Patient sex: M
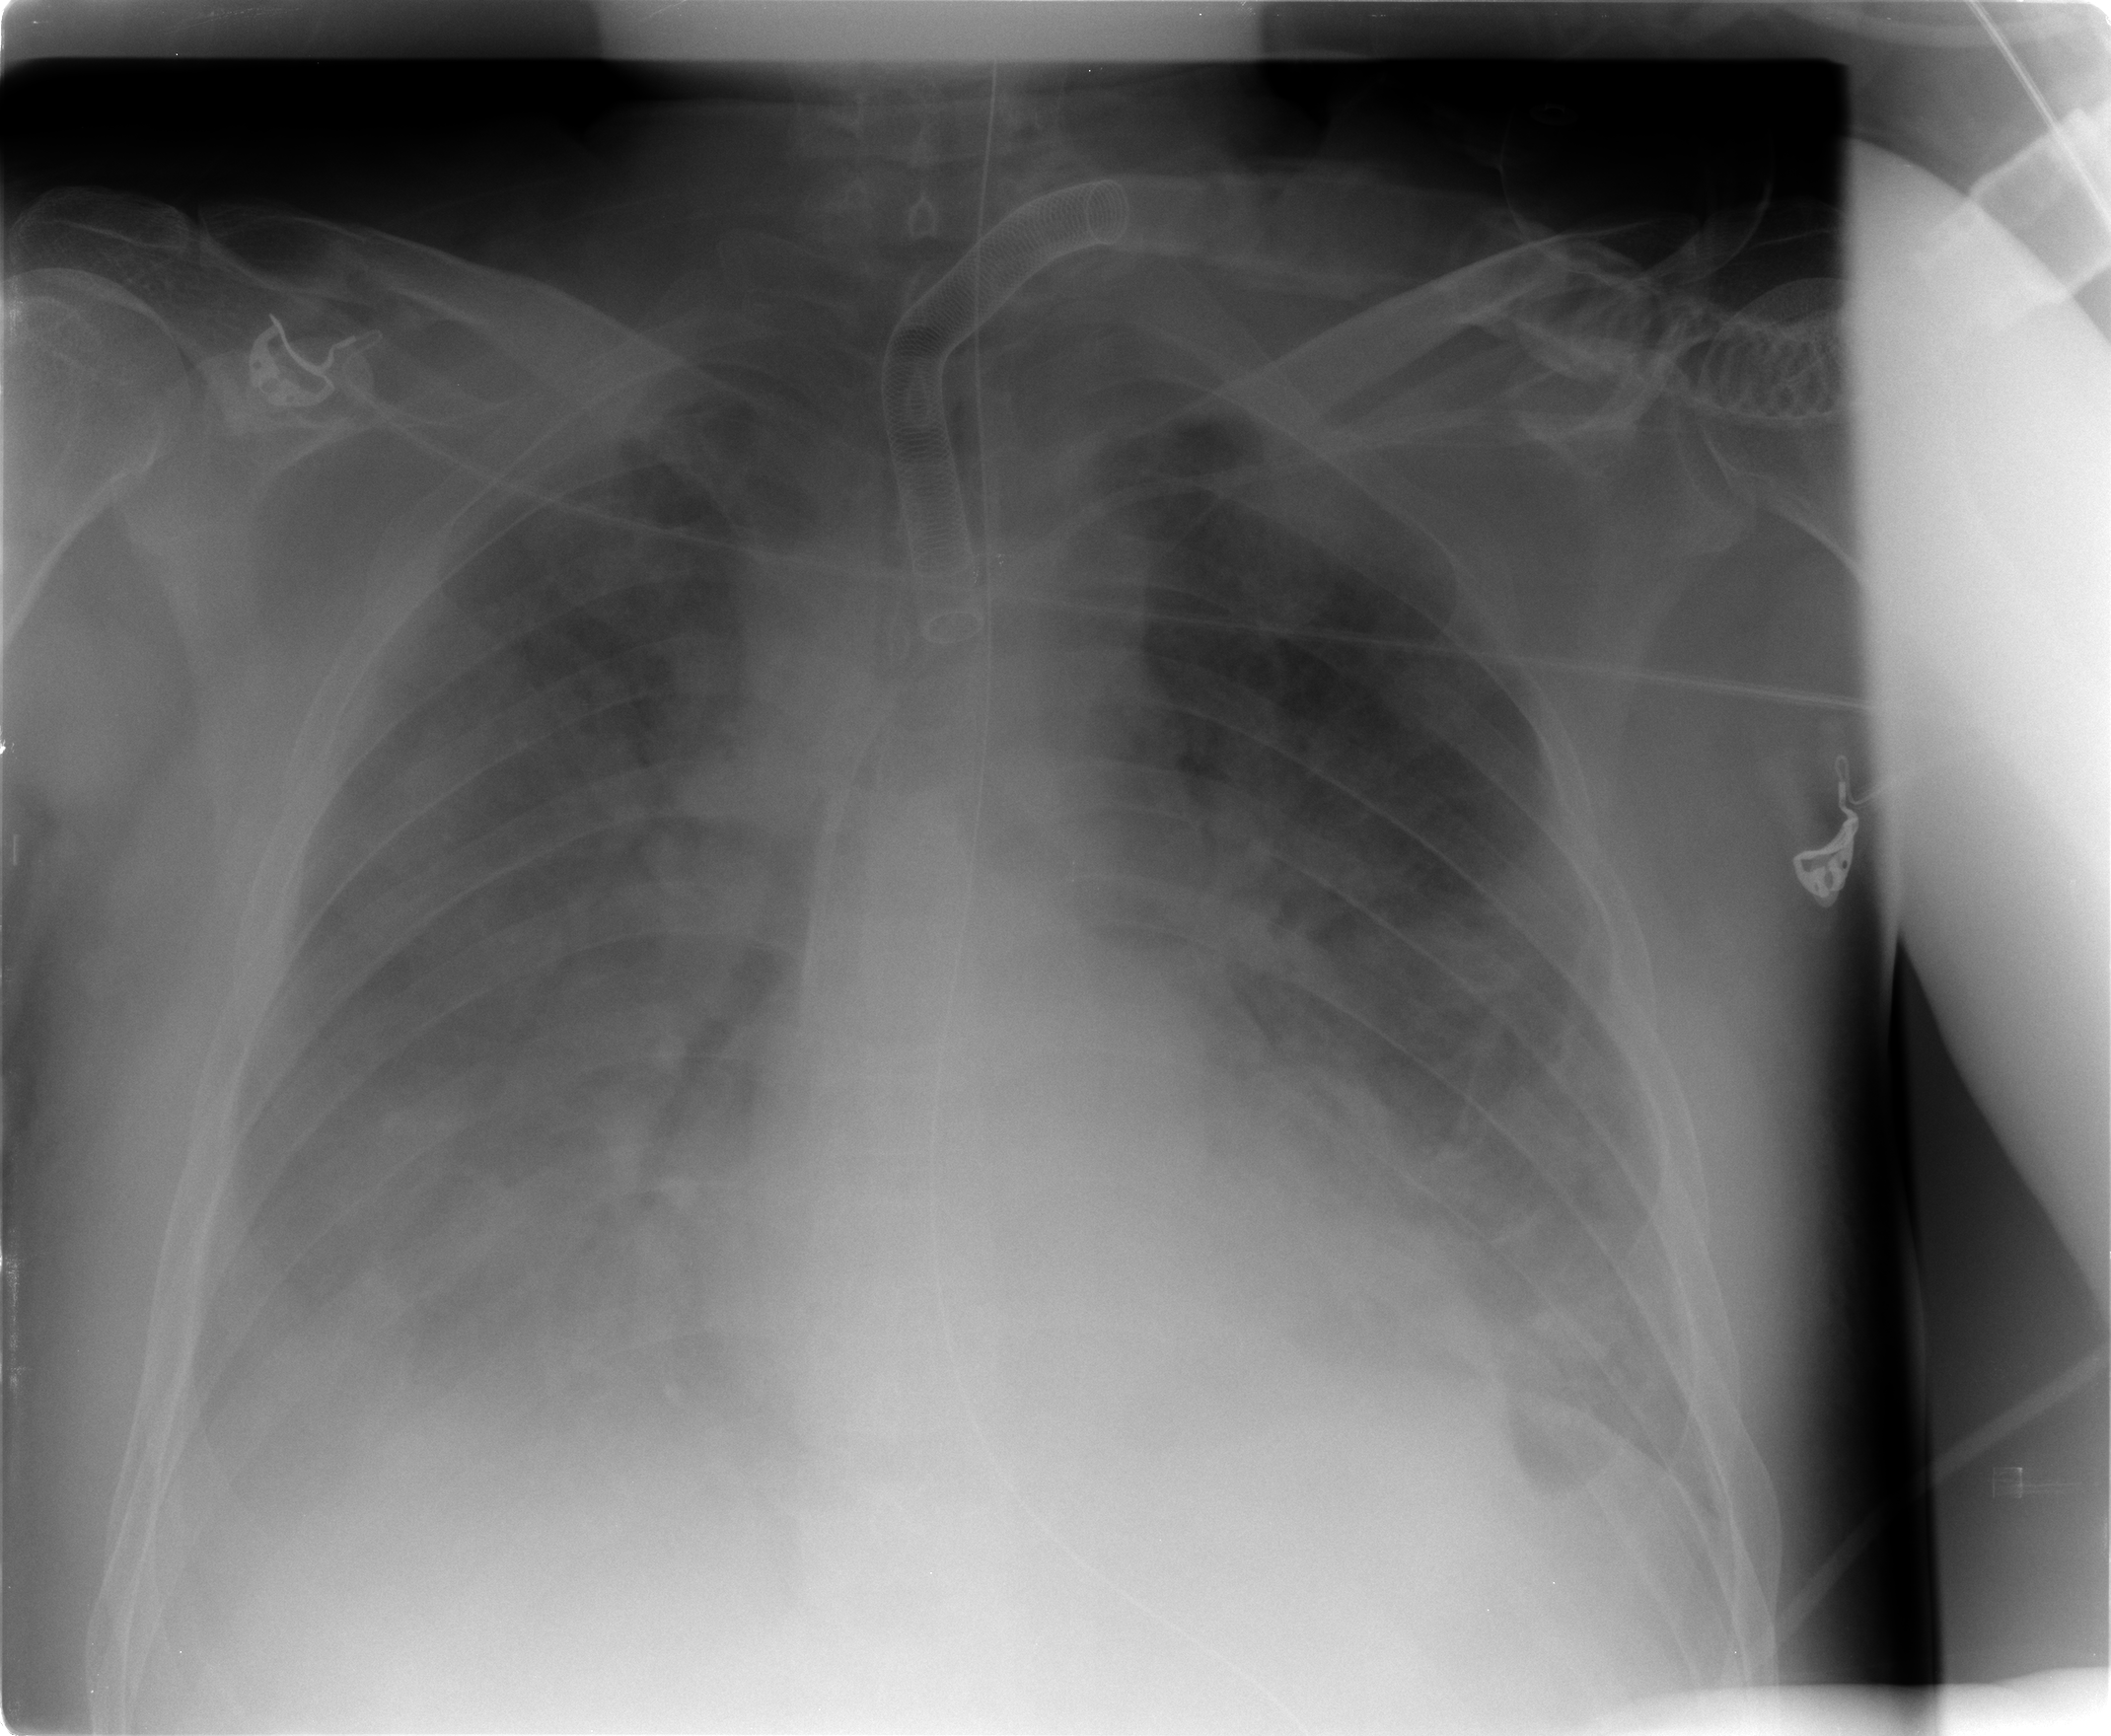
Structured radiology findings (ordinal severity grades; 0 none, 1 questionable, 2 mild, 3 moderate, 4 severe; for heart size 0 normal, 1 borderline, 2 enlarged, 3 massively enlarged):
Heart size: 0
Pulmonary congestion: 2
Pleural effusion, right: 3
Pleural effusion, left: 2
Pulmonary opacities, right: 2
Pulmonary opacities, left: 2
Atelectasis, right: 3
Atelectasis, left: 3